Question: I'm new to Chrome extension development. I am currently looking to make a Chrome extension to dismiss notifications. I want the extension to be activated once via shortcut keys.
Before looking at the code below, I want to let it be known that the 'alert' does show up... but the Chrome Extensions page shows the error:
> "Error in event handler for commands.onCommand: TypeError: Cannot read property 'getAll' of undefined"
on the line:
'''
chrome.notifications.getAll((items) => {
'''
The 'chrome.notifications' object is somehow undefined, so it seems that Chrome thinks that there are no current notifications being displayed...which is strange because there indeed are, as the image shows.
Would anyone please help by shedding some light on this situation?
---
'''
manifest.json:
{
"name": "ClearAll",
"version": "1.0",
"description": "Clear notifications!",
"background": {
"scripts": ["background.js"],
"persistent": false
},
"commands": {
"clear": {
"suggested_key":{
"default": "Alt+Shift+S"
},
"description": "Executes clear"
}
},
"manifest_version": 2
}
'''
---
background.js:
'''
chrome.commands.onCommand.addListener(function(command) {
if (command == 'clear') {
alert("testing");
chrome.notifications.getAll((items) => {
if (items)
for (let key in items)
chrome.notifications.clear(key);
});
}
});
'''
---
Error:

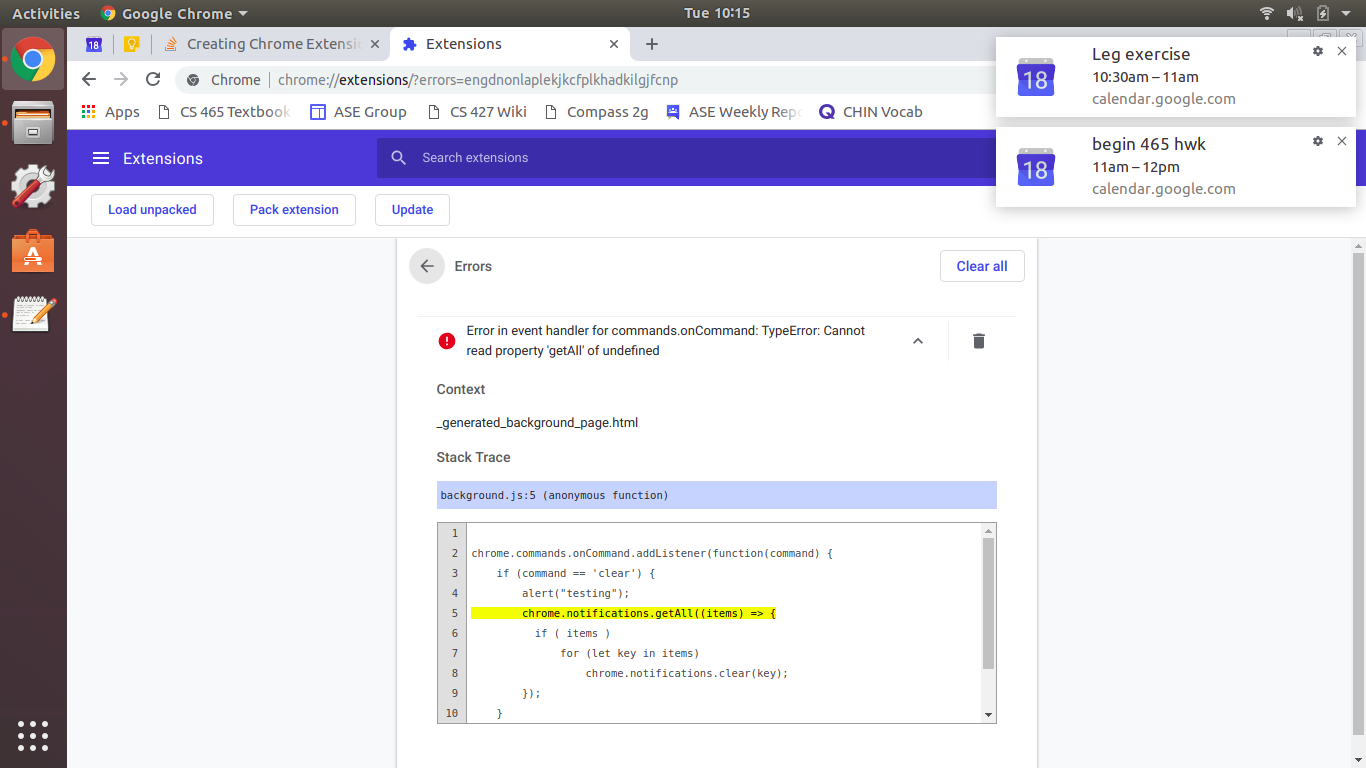
Answer: You need to add the 'notifications' permission to your manifest
'''
{
"name": "ClearAll",
"permissions": ["notifications"],
.......
}
'''